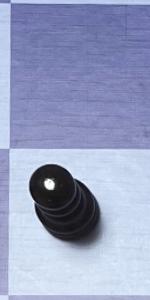
Label: Pawn_Black